RGB frame:
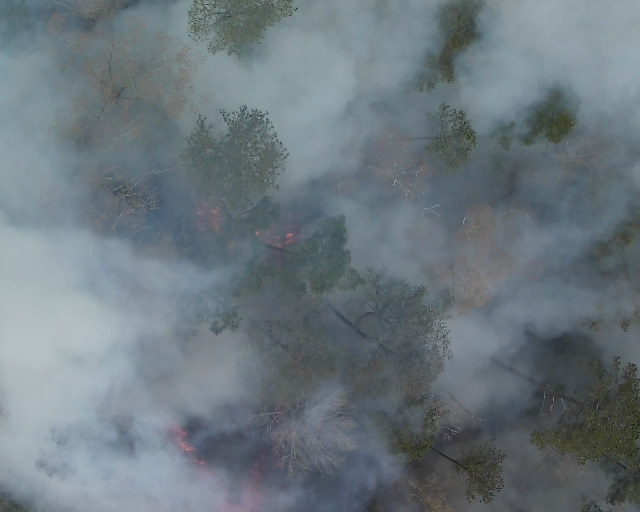
Thermal frame:
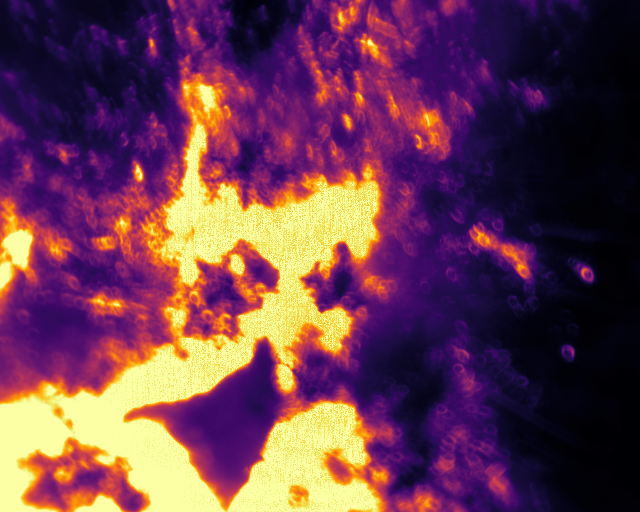
Captured: 2026-02-26 03:11:12
Pixels at or above 80 °C: 144364 (fraction of frame: 0.4406)